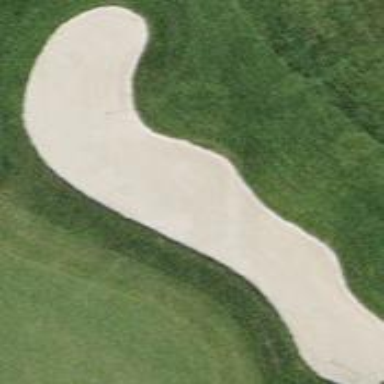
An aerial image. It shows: Golf bunker filled with natural sand.